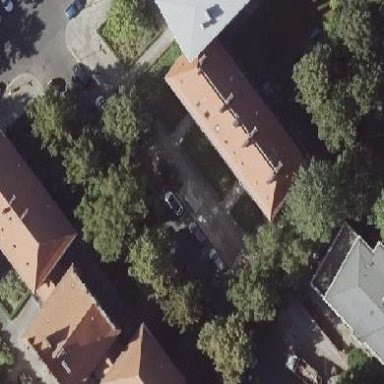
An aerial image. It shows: Red-roofed apartment building.